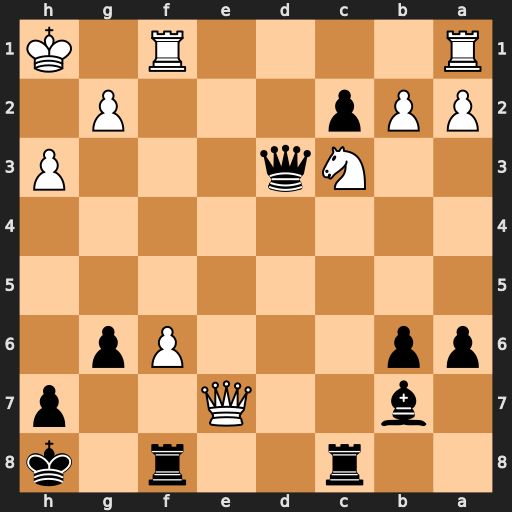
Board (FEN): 2r2r1k/1b2Q2p/pp3Pp1/8/8/2Nq3P/PPp3P1/R4R1K
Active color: b
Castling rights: -
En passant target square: -
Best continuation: Qxh3+ Kg1 Qxg2#